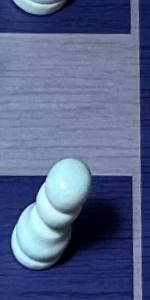
Label: Pawn_White